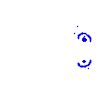
Particle: pion